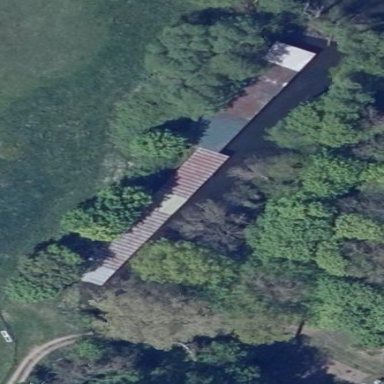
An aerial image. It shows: Boathouse building.